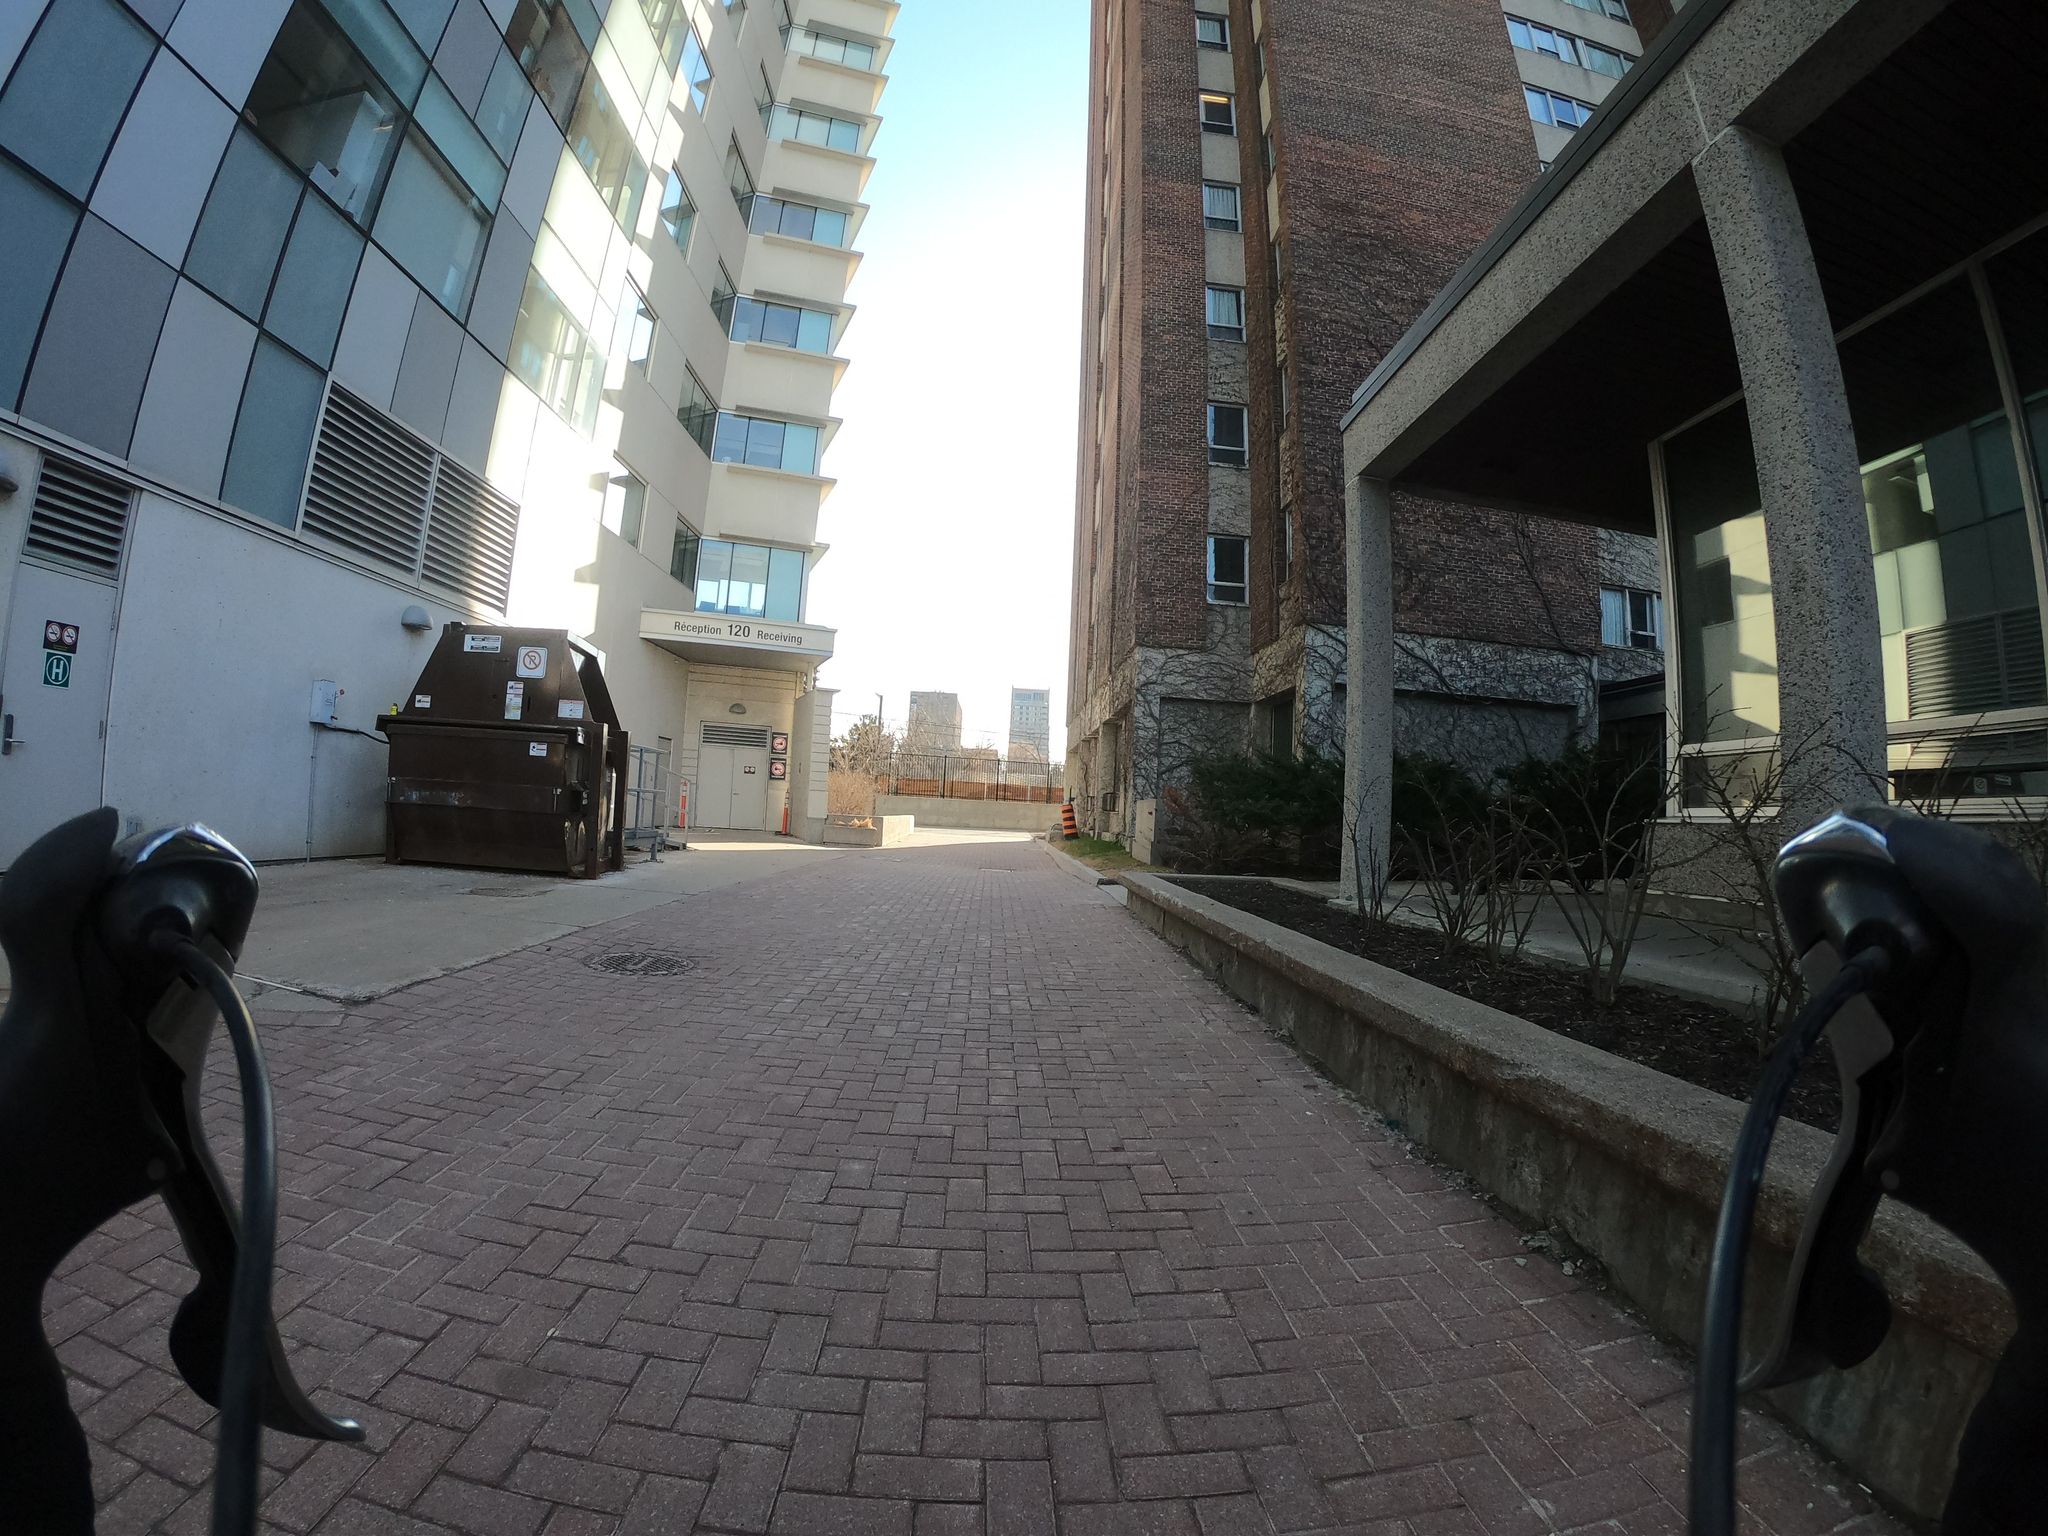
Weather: clear
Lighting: day
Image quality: good
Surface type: walking surface
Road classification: pedestrian, path
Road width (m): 3, 5
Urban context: urban centre
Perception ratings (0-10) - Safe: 9.09, Lively: 5.75, Beautiful: 3.13, Boring: 3.35, Depressing: 4.17, Wealthy: 8.47